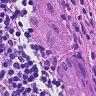
Metastatic tissue present: yes